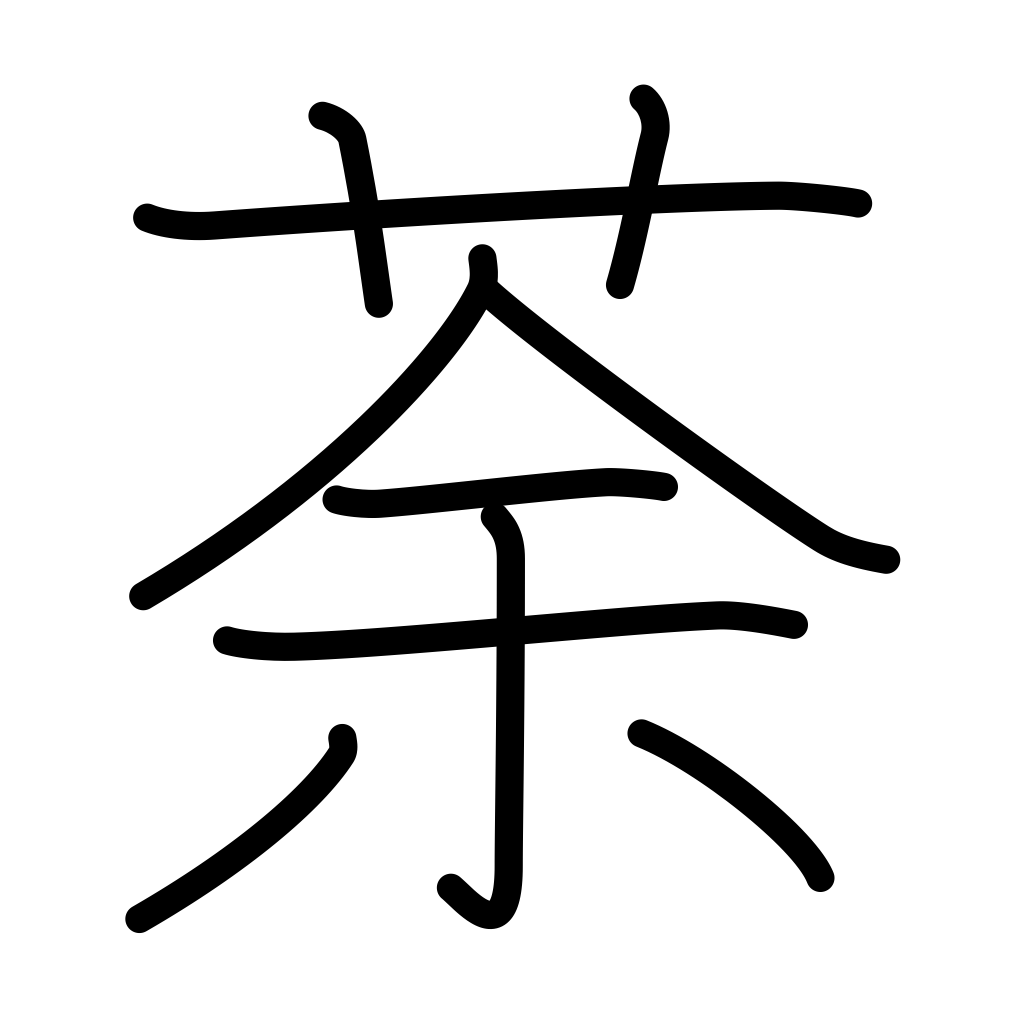
Meaning: a weed